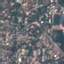
Label: Residential